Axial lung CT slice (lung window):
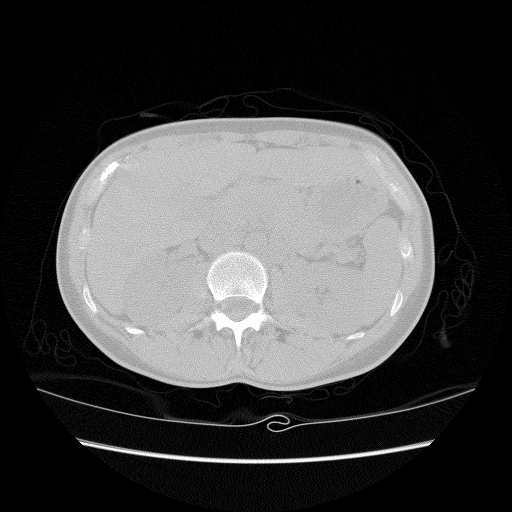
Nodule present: no